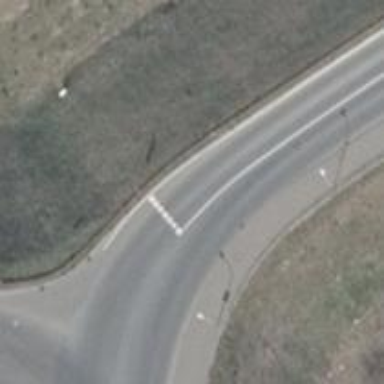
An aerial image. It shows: Road with "give way" sign.